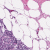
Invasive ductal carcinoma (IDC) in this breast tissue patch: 0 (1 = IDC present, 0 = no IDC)